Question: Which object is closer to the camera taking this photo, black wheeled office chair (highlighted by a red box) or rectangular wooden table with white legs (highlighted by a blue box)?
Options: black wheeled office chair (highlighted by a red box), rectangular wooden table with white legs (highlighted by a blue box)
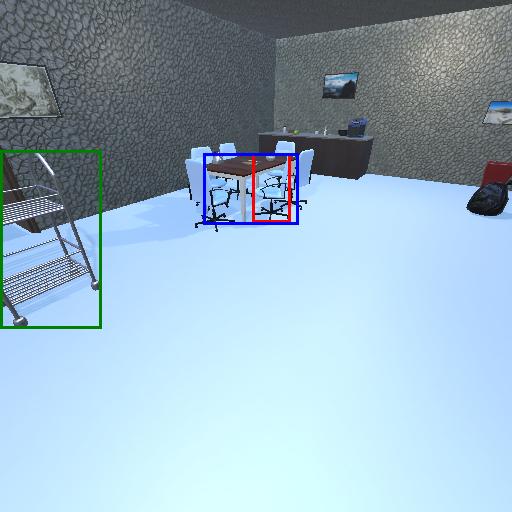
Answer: black wheeled office chair (highlighted by a red box)